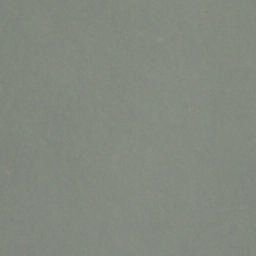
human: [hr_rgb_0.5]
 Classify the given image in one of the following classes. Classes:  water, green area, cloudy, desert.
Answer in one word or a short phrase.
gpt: cloudy